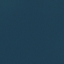
Label: SeaLake